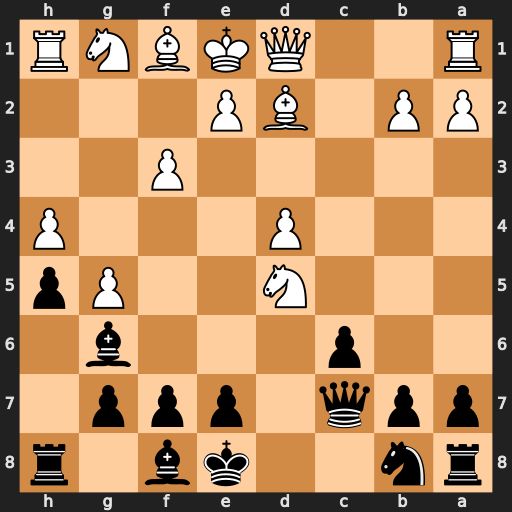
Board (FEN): rn2kb1r/ppq1ppp1/2p3b1/3N2Pp/3P3P/5P2/PP1BP3/R2QKBNR
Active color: b
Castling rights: KQkq
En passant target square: -
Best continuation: Qg3#